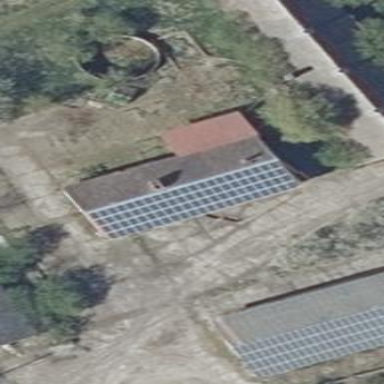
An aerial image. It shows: Building equipped with solar photovoltaic panel for generating electricity. The small installation is solar power generator.